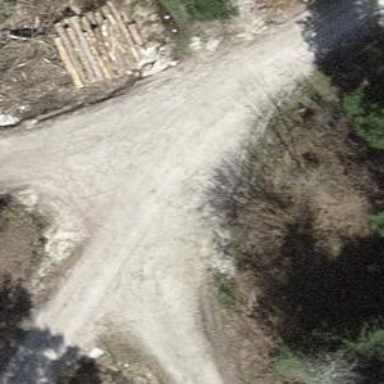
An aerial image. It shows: Compacted track with grade2 level.